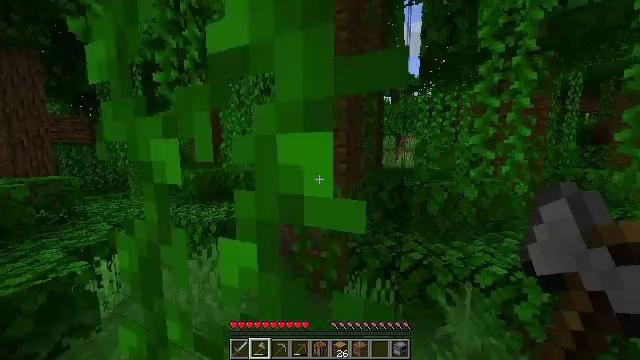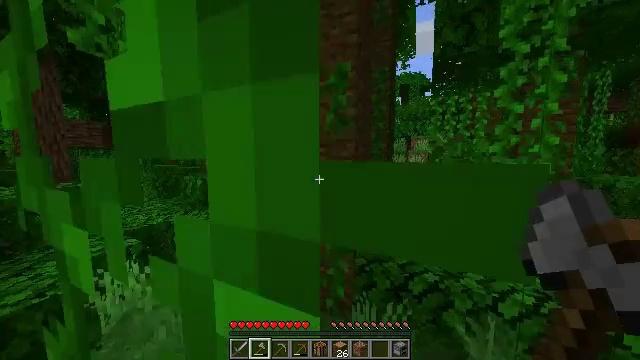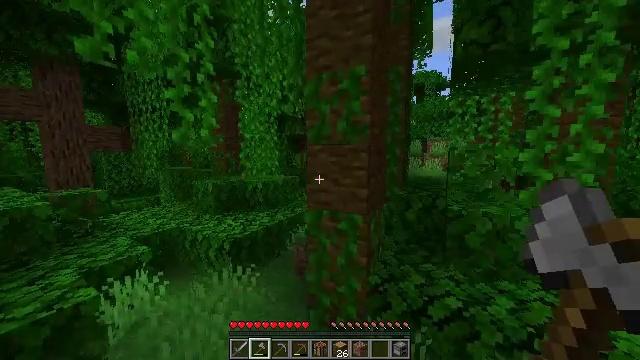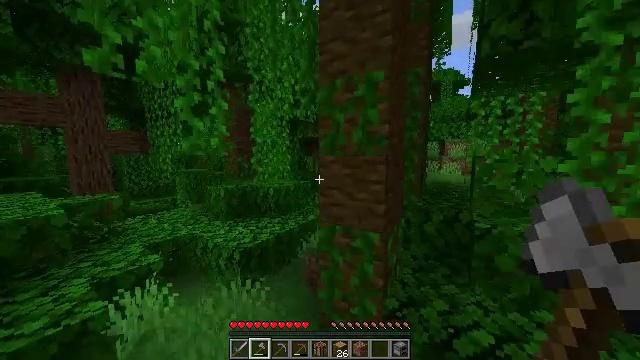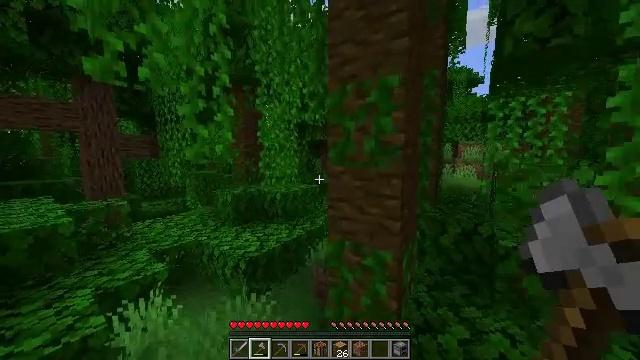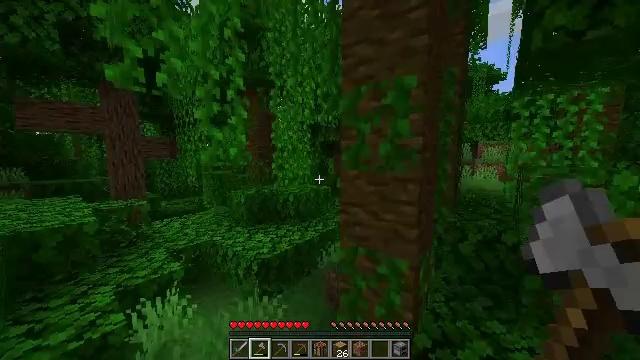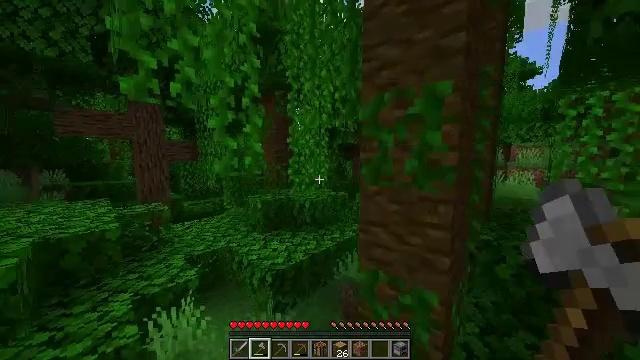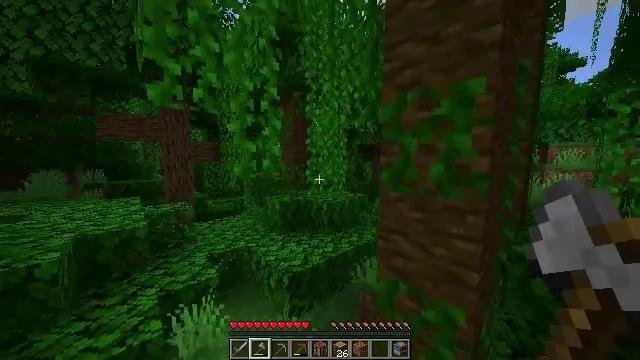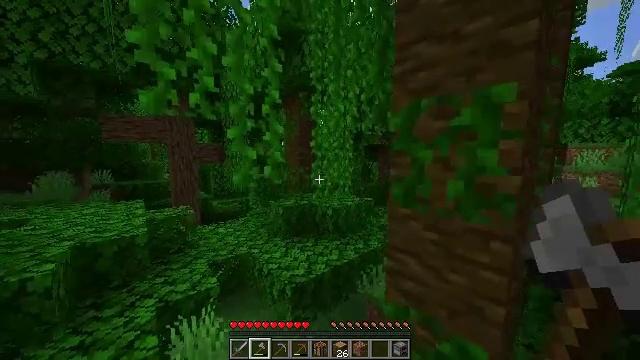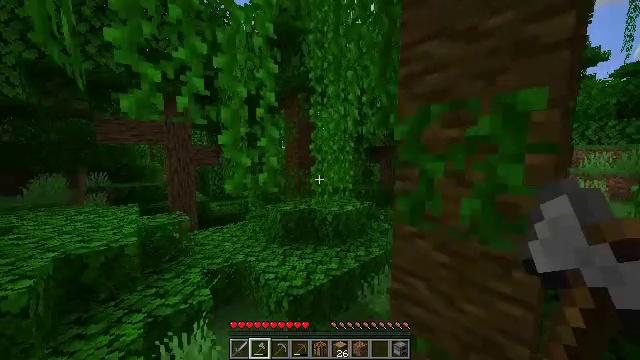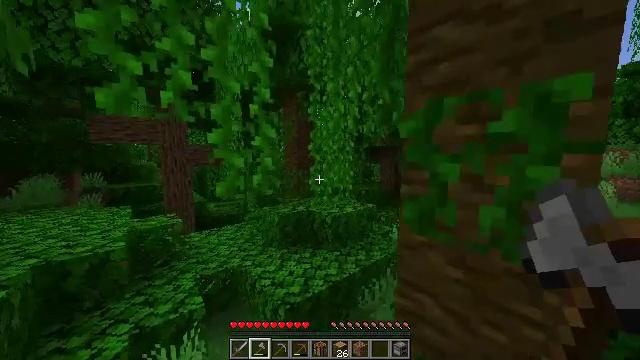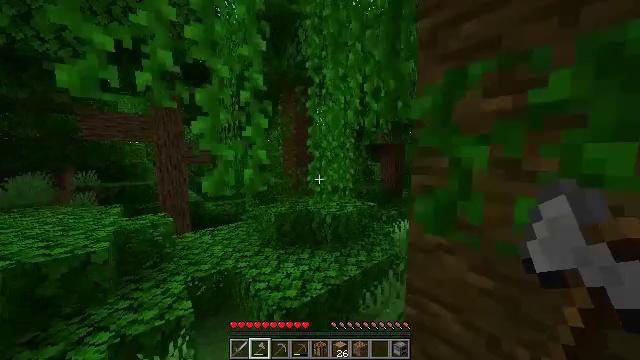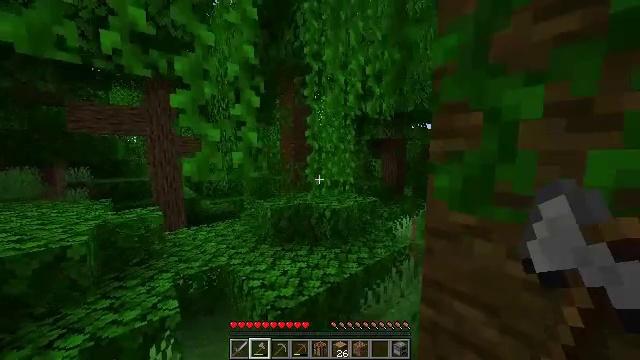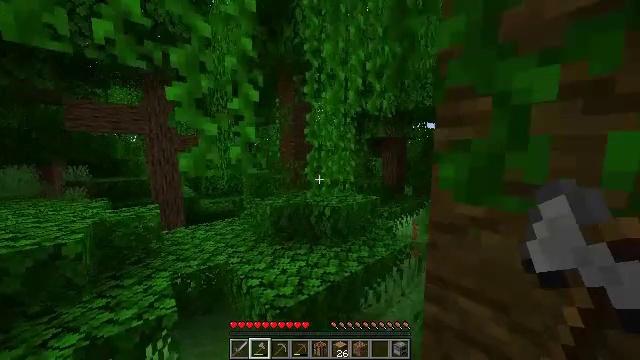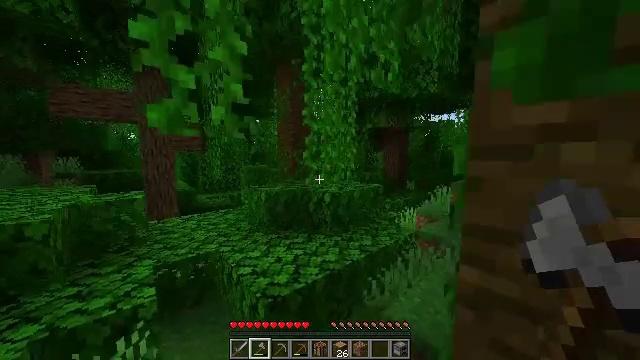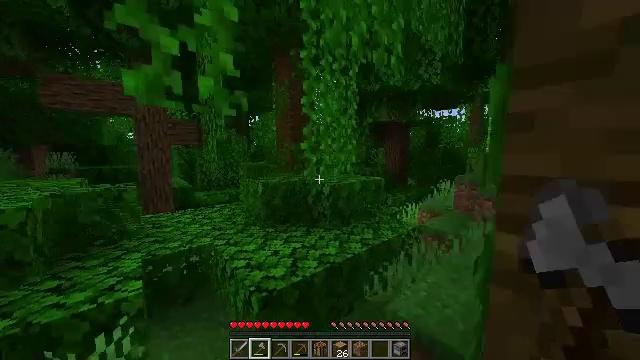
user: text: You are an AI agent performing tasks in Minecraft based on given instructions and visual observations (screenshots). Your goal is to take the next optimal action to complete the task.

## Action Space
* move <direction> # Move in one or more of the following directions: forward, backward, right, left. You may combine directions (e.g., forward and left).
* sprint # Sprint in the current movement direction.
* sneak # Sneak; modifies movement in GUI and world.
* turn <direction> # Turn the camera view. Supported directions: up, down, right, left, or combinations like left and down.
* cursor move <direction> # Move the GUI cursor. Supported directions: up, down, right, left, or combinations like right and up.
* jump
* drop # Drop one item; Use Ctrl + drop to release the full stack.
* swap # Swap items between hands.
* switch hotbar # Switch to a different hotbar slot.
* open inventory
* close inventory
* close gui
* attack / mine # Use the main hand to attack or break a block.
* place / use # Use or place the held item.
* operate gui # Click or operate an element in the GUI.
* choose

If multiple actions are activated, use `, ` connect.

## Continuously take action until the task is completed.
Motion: motion action
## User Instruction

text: Collect bamboo for crafting.
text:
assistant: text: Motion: move forward, sprint, turn left, jump
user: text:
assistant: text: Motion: move forward, sprint, turn left, jump
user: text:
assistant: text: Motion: move forward, sprint, turn left, jump
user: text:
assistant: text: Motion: move forward, sprint, turn left, jump
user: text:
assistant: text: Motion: move forward, sprint, turn left, jump
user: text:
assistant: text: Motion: move forward, sprint, turn left, jump
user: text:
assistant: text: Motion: move forward, sprint, turn left, jump
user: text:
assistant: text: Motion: move forward, sprint, turn left, jump
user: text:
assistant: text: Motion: move forward, sprint
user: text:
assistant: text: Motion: move forward, sprint
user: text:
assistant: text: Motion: move forward, sprint
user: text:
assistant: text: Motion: move forward, sprint
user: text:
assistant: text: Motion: move forward, sprint
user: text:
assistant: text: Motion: move forward, sprint
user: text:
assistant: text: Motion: move forward, sprint
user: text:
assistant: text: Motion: move forward, sprint
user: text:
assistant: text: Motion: move forward, sprint
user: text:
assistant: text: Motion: move forward, sprint
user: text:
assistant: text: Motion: move forward, sprint
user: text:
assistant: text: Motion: move forward, sprint, turn right
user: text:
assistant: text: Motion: move forward, sprint, turn right
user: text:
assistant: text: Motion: move forward, sprint, turn right
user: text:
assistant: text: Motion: move forward, sprint, turn right
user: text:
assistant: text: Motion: move forward, sprint
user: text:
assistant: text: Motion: move forward, sprint
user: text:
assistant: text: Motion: move forward, sprint
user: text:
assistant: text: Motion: move forward, sprint
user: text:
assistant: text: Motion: move forward, sprint
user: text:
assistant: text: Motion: move forward, sprint
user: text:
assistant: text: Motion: move forward, sprint